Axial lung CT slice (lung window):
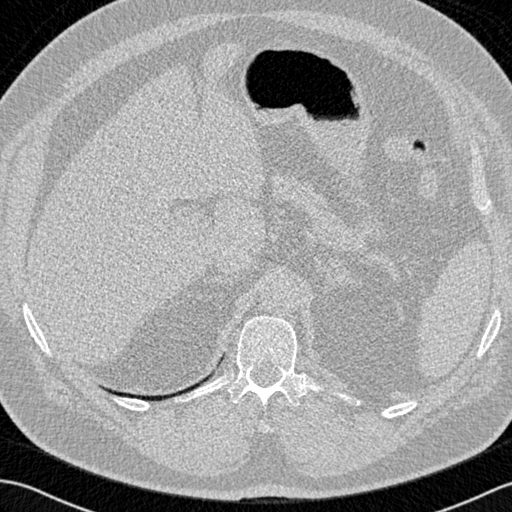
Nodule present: no